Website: macys
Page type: payment
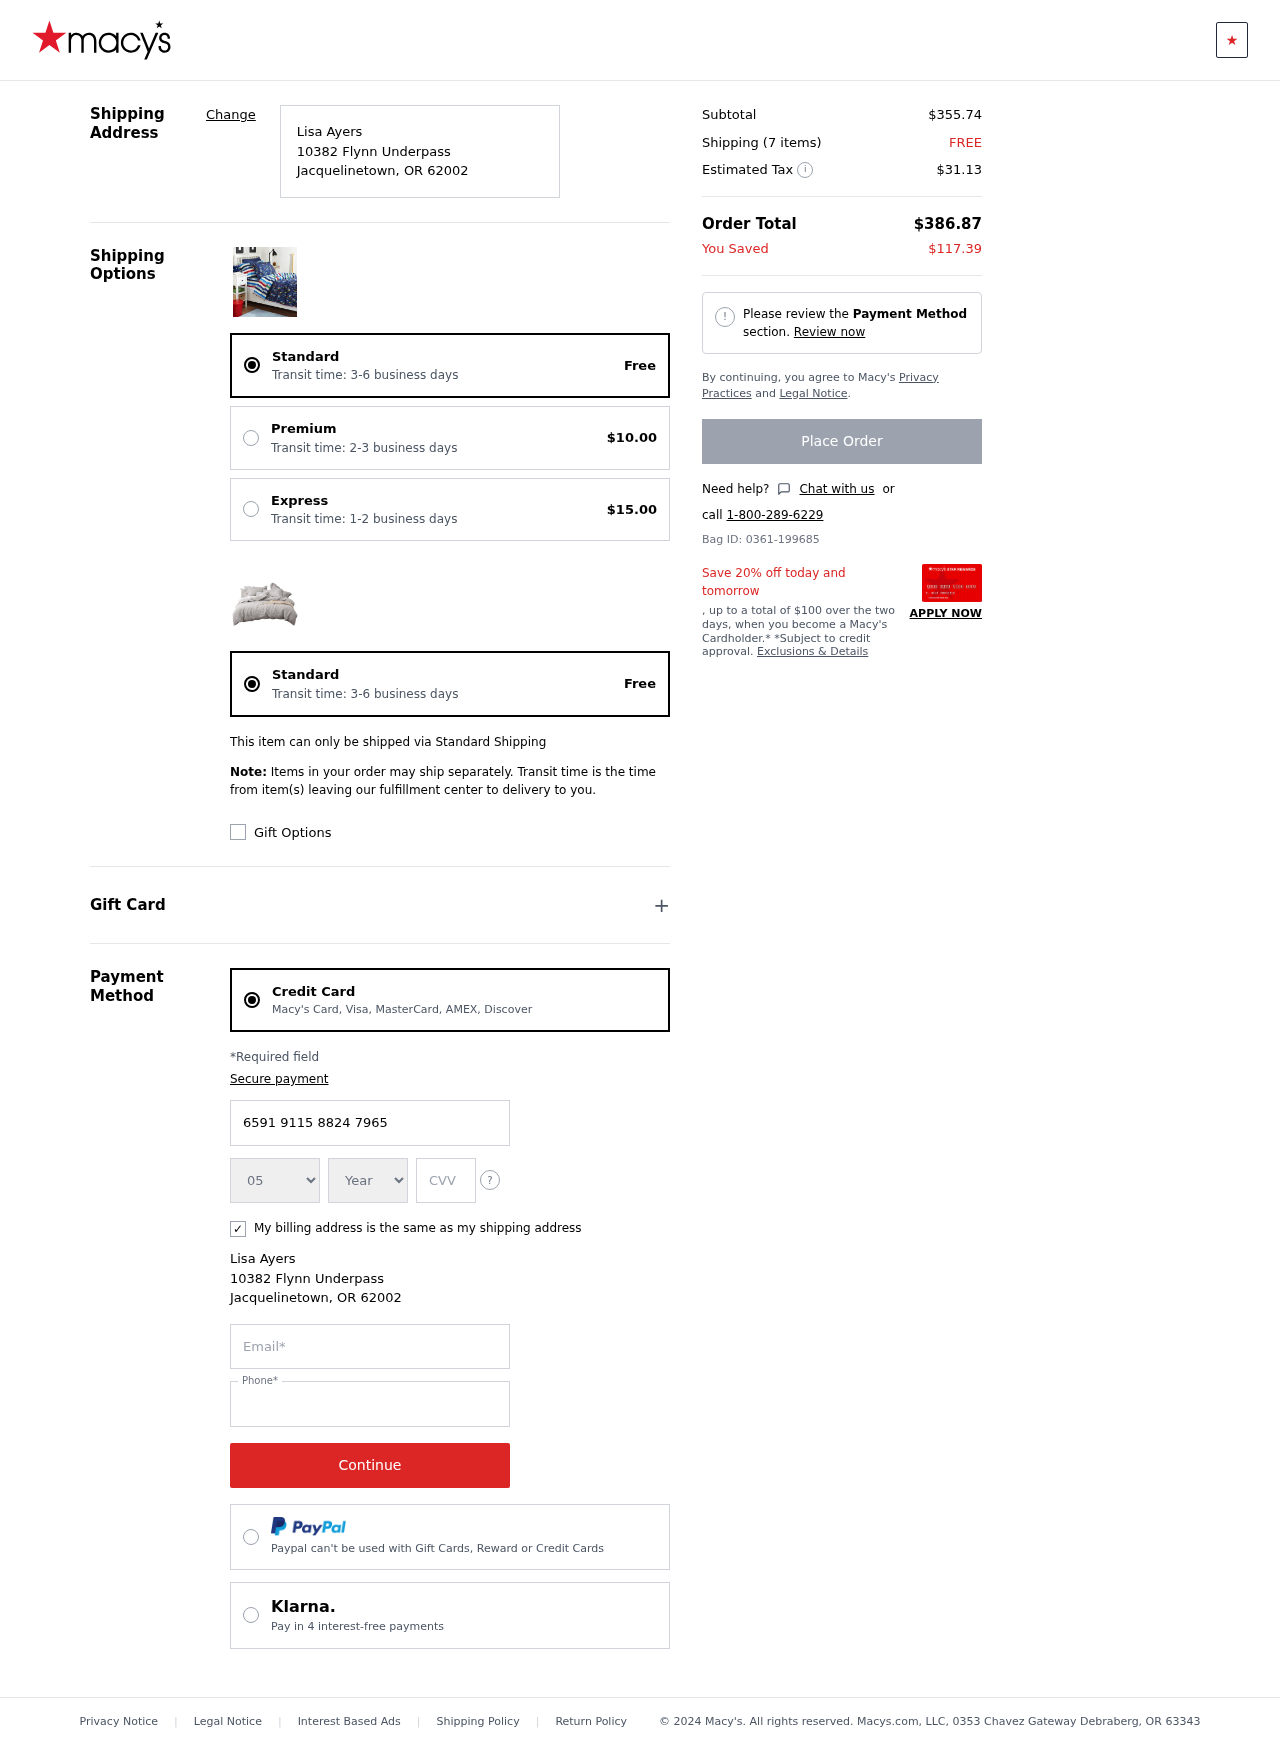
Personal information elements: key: PII_CARD_CVV
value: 796
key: PII_CARD_EXPIRY_MONTH
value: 05
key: PII_CARD_EXPIRY_YEAR
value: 28
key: PII_CARD_NUMBER
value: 6591 9115 8824 7965
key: PII_CITY
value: Jacquelinetown
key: PII_EMAIL
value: layers@gmail.com
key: PII_FULLNAME
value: Lisa Ayers
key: PII_PHONE
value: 8914887415
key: PII_POSTCODE
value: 62002
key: PII_STATE_ABBR
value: OR
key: PII_STREET
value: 10382 Flynn Underpass
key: PII_FULLNAME2
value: Lisa Ayers
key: PII_CITY2
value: Jacquelinetown
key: PII_STATE_ABBR2
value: OR
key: PII_POSTCODE_FULL
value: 62002
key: PII_POSTCODE_NUMERIC
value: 62002
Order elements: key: ORDER_DELIVERY_DATE
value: Transit time: 3-6 business days
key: ORDER_SHIPPING_STANDARD
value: Free
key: ORDER_SHIPPING_PREMIUM
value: $10.00
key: ORDER_SHIPPING_EXPRESS
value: $15.00
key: ORDER_DELIVERY_DATE2
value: Transit time: 3-6 business days
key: ORDER_SHIPPING_STANDARD2
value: Free
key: ORDER_SUBTOTAL
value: $355.74
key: ORDER_NUM_ITEMS
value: Shipping (7 items)
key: ORDER_SHIPPING_COST
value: FREE
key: ORDER_TAX
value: $31.13
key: ORDER_TOTAL
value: $386.87
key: ORDER_SAVINGS
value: $117.39
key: ORDER_ID
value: Bag ID: 0361-199685